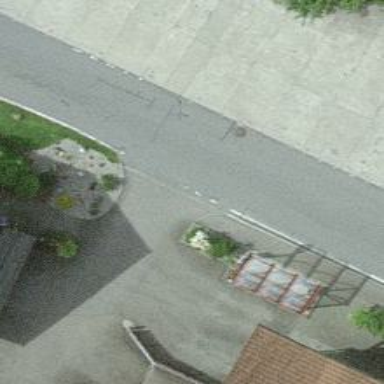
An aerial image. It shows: Tertiary road with asphalt surface.